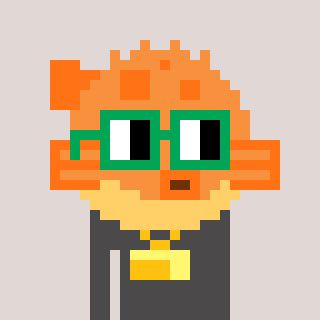
a pixel art character with square green glasses, a pufferfish-shaped head and a grayscale-colored body on a warm background